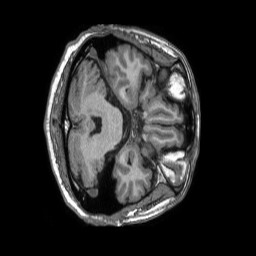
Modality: T1w
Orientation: axial
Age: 61
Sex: male
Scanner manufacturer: philips
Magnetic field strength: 1.5 T
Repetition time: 0.00709 s
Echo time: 0.003207 s